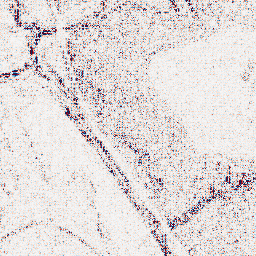
Category: wavelet
Decomposition family: wavelet_dwt
Decomposition parameters: wavelet: coif2
level: 1
Upsampling method: sinc_hamming
Upsampling parameters: scale: 4
kernel_size: 8
Upsampling scale: 4